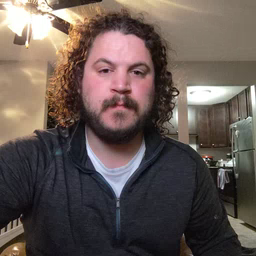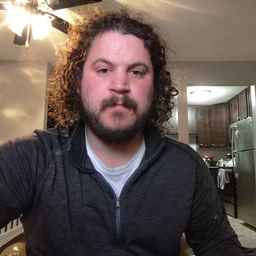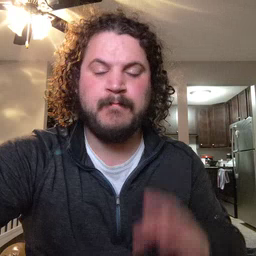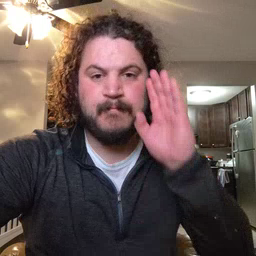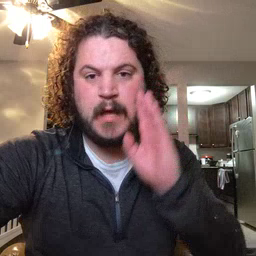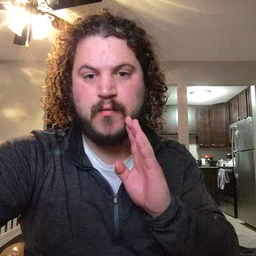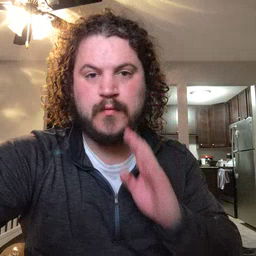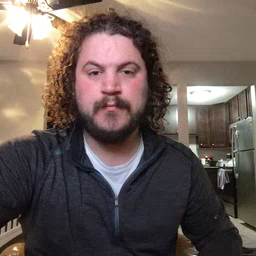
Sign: brown